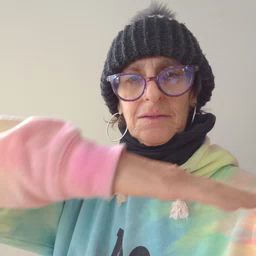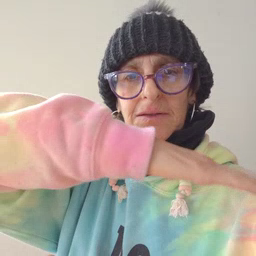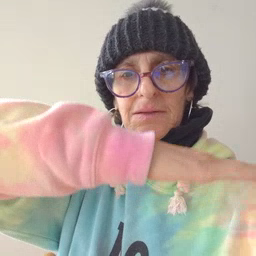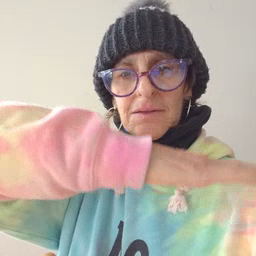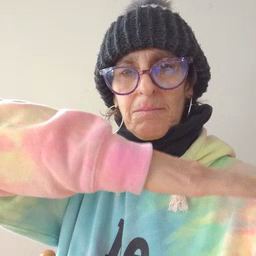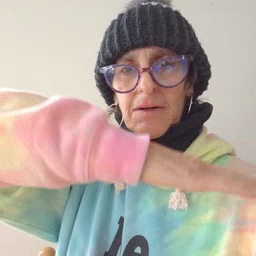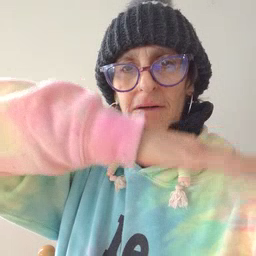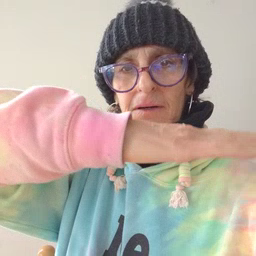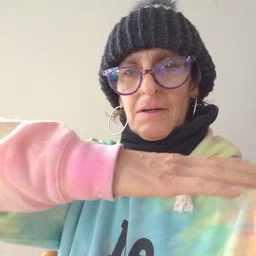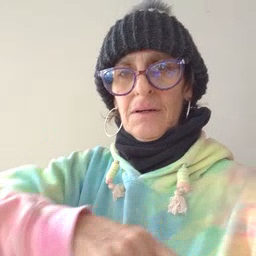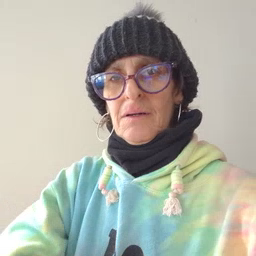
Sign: table